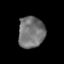
Tissue: prostate
Cell type: Fibroblasts
Senescence score: 0.836
Nuclear area (px): 813
Mean DAPI intensity: 115.561